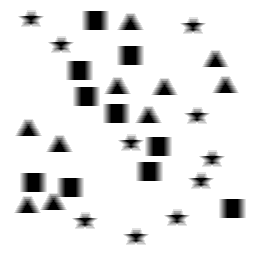
Squares: 10
Triangles: 10
Stars: 10
Total shapes: 30